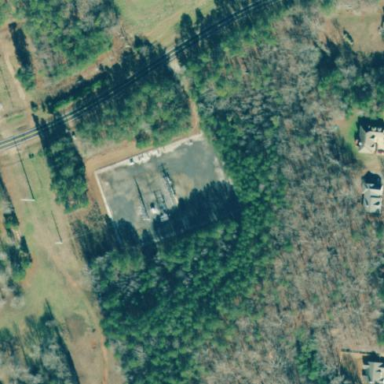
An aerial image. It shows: Distribution substation surrounded by fence.